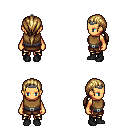
a pixel art fantasy rpg character, female body template, human, tanned skin, leather chest armor, gold greaves, blonde ponytail hairstyle, iron tiara, black shoes, four views (front, back, left, right), 2x2 character sprite sheet, small pixel art, hard edges, no anti-aliasing